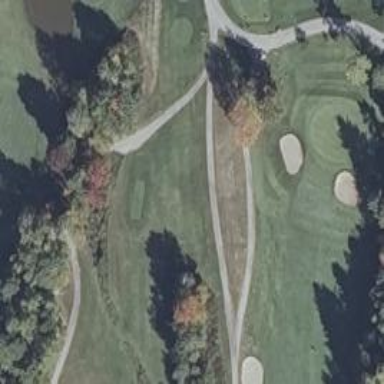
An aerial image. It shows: Golf cartpath that is also road path.